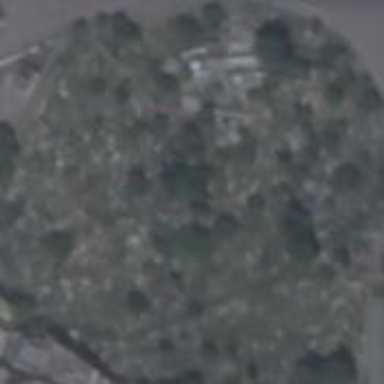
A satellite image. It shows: Grave yard.